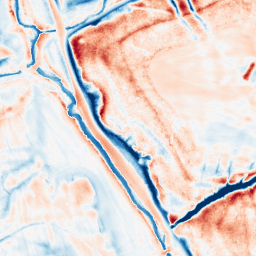
Category: classical
Decomposition family: uniform
Decomposition parameters: size: 20
Upsampling method: quadratic
Upsampling parameters: scale: 8
Upsampling scale: 8